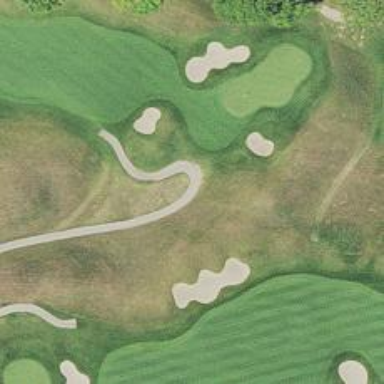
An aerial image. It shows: Path for both road and golf.